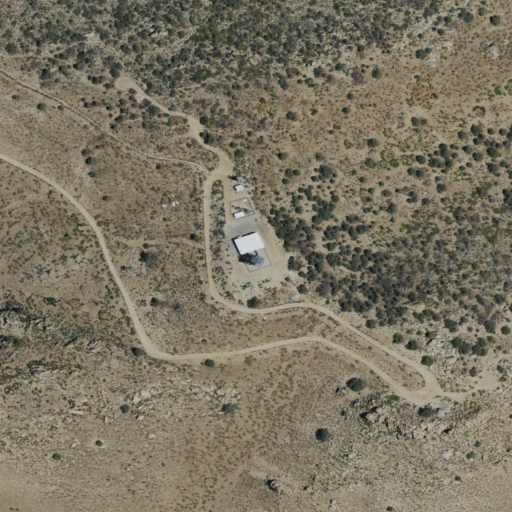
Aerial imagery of mountain in California named Wyleys Knob containing shrub and open development